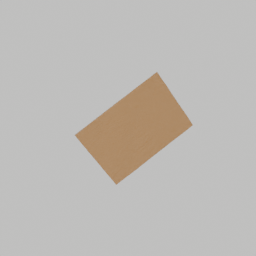
Label: tools